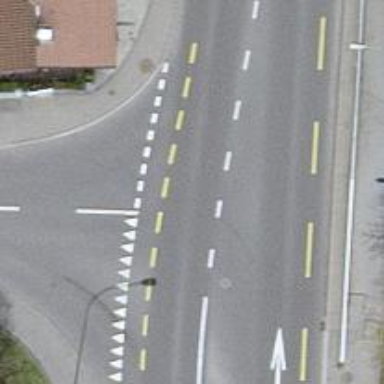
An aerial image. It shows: Road with "give way" sign.